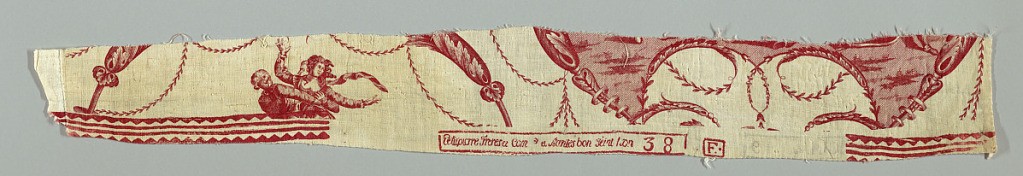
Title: Fragment
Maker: Petitpierre Freres
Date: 1770–90
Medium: cotton Technique: printed by engraved plate on plain weave foundation
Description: End of a length of cloth with a factory stamp and a little of the pattern visible. The pattern shows a woman being carried off by two men and a shaped area of shaded red.